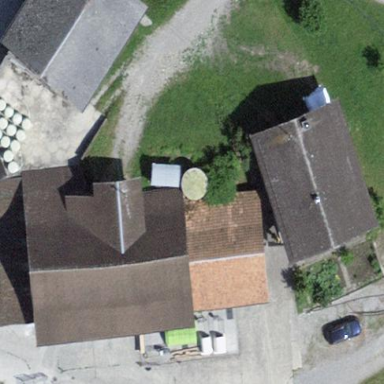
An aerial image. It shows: Farmyard area.